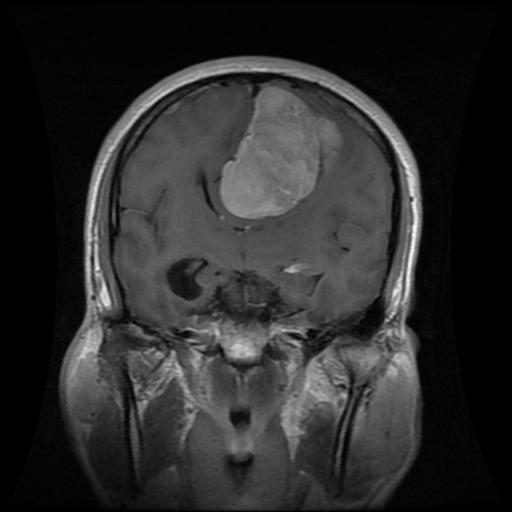
Label: meningioma